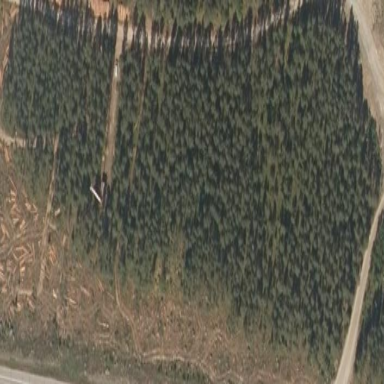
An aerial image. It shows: Evergreen needle-leaved forest.